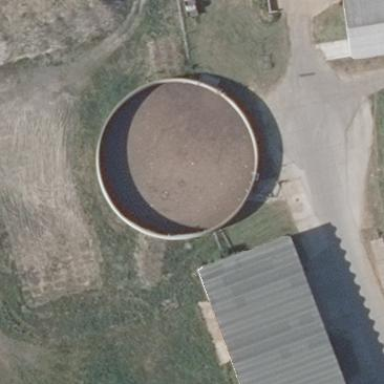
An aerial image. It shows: Building identified as silo.